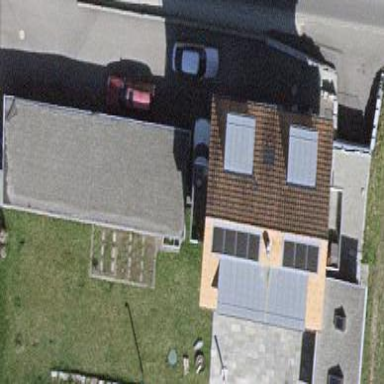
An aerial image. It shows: Roof used for garages.